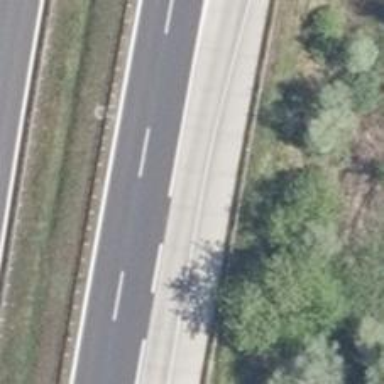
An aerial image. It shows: Motorway junction.